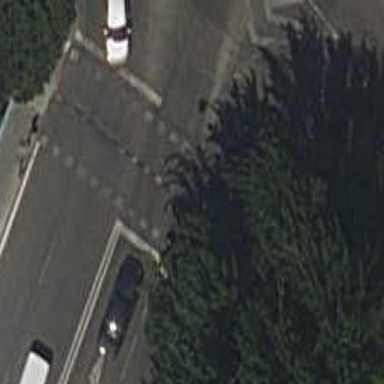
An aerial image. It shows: Crossing with traffic signals.